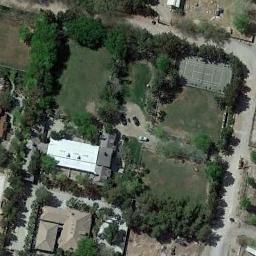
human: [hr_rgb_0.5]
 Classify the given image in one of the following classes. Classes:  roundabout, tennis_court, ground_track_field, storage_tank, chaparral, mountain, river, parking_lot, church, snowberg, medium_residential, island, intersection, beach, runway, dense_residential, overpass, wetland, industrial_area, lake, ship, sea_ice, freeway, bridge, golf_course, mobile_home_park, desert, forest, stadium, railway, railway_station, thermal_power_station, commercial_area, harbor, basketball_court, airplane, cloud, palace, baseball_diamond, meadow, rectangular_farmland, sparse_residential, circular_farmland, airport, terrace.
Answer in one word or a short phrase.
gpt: tennis_court